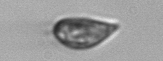
Label: Prorocentrum_triestinum